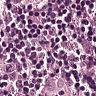
Metastatic tissue present: yes